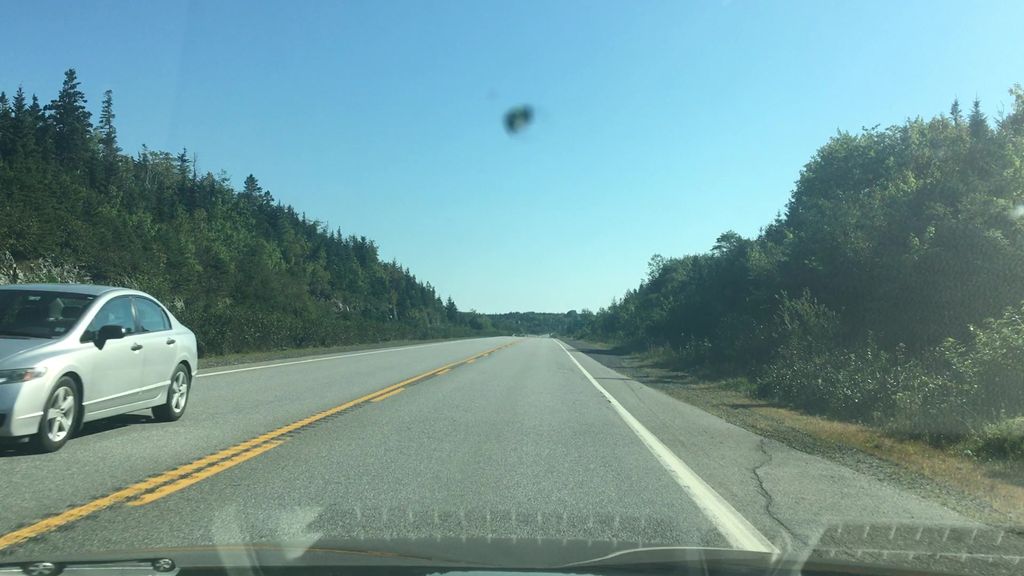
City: halifax